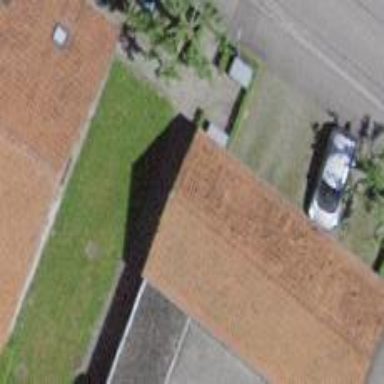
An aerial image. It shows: View of roof of building.